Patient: sex M, age 71
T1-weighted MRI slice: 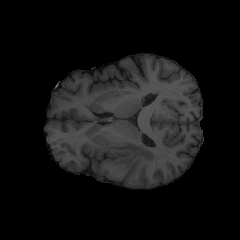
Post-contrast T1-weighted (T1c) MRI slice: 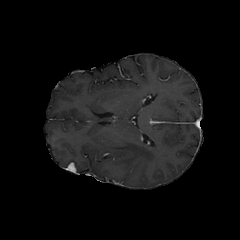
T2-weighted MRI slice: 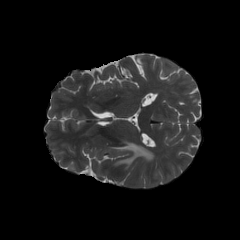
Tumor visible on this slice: yes
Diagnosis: Glioblastoma, IDH-wildtype
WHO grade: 4